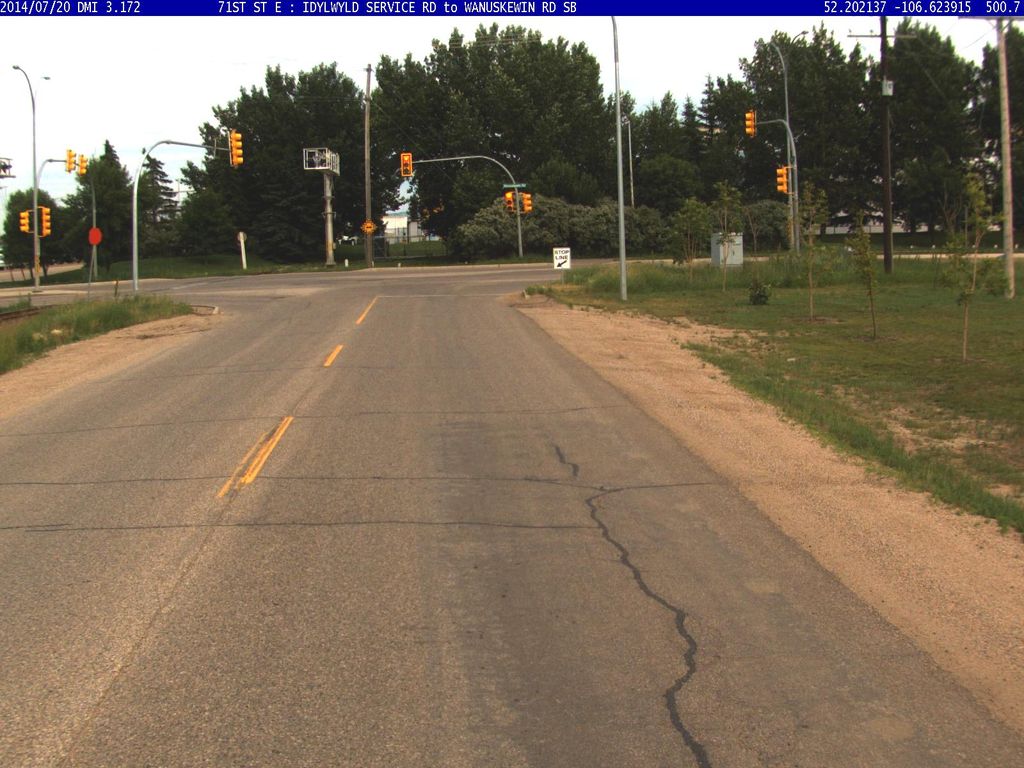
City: saskatoon